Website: macys
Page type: account-selection
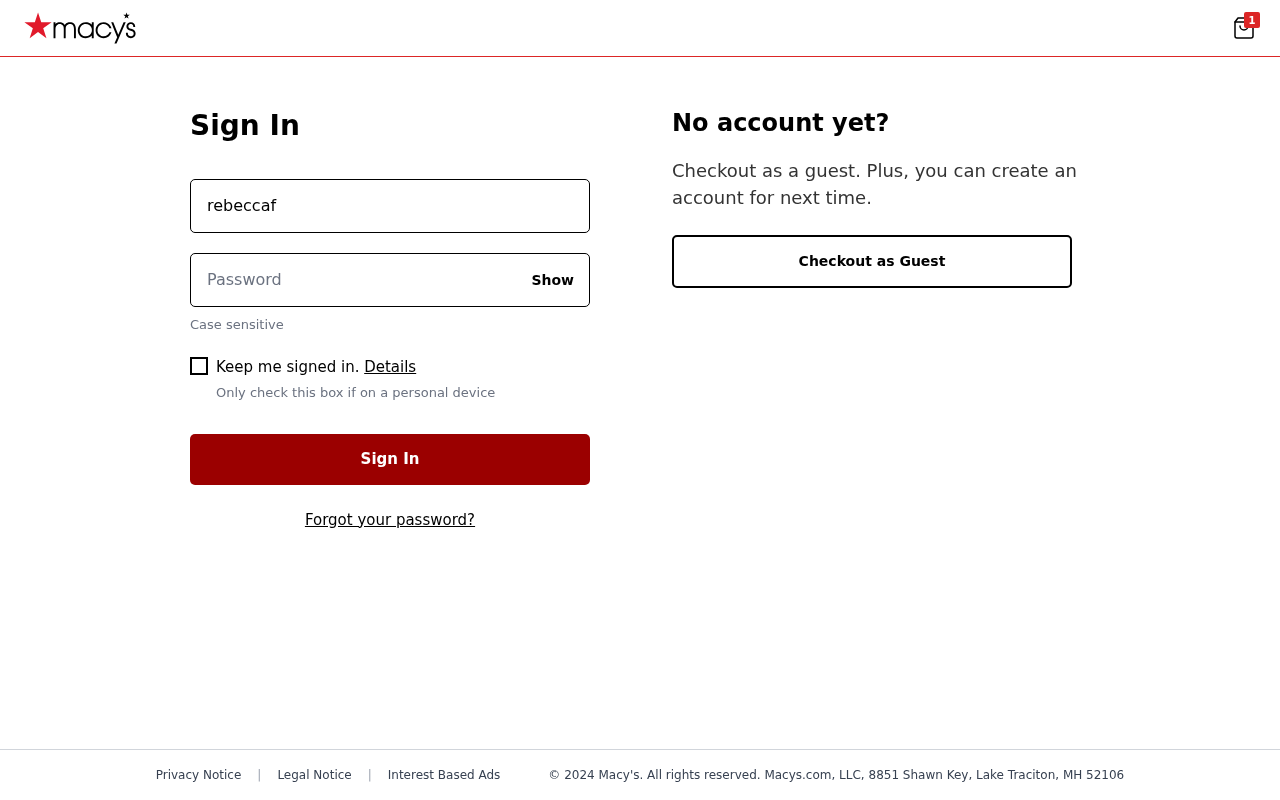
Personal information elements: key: PII_LOGIN_USERNAME
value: rebeccafrazier68
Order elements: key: ORDER_NUM_ITEMS
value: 1